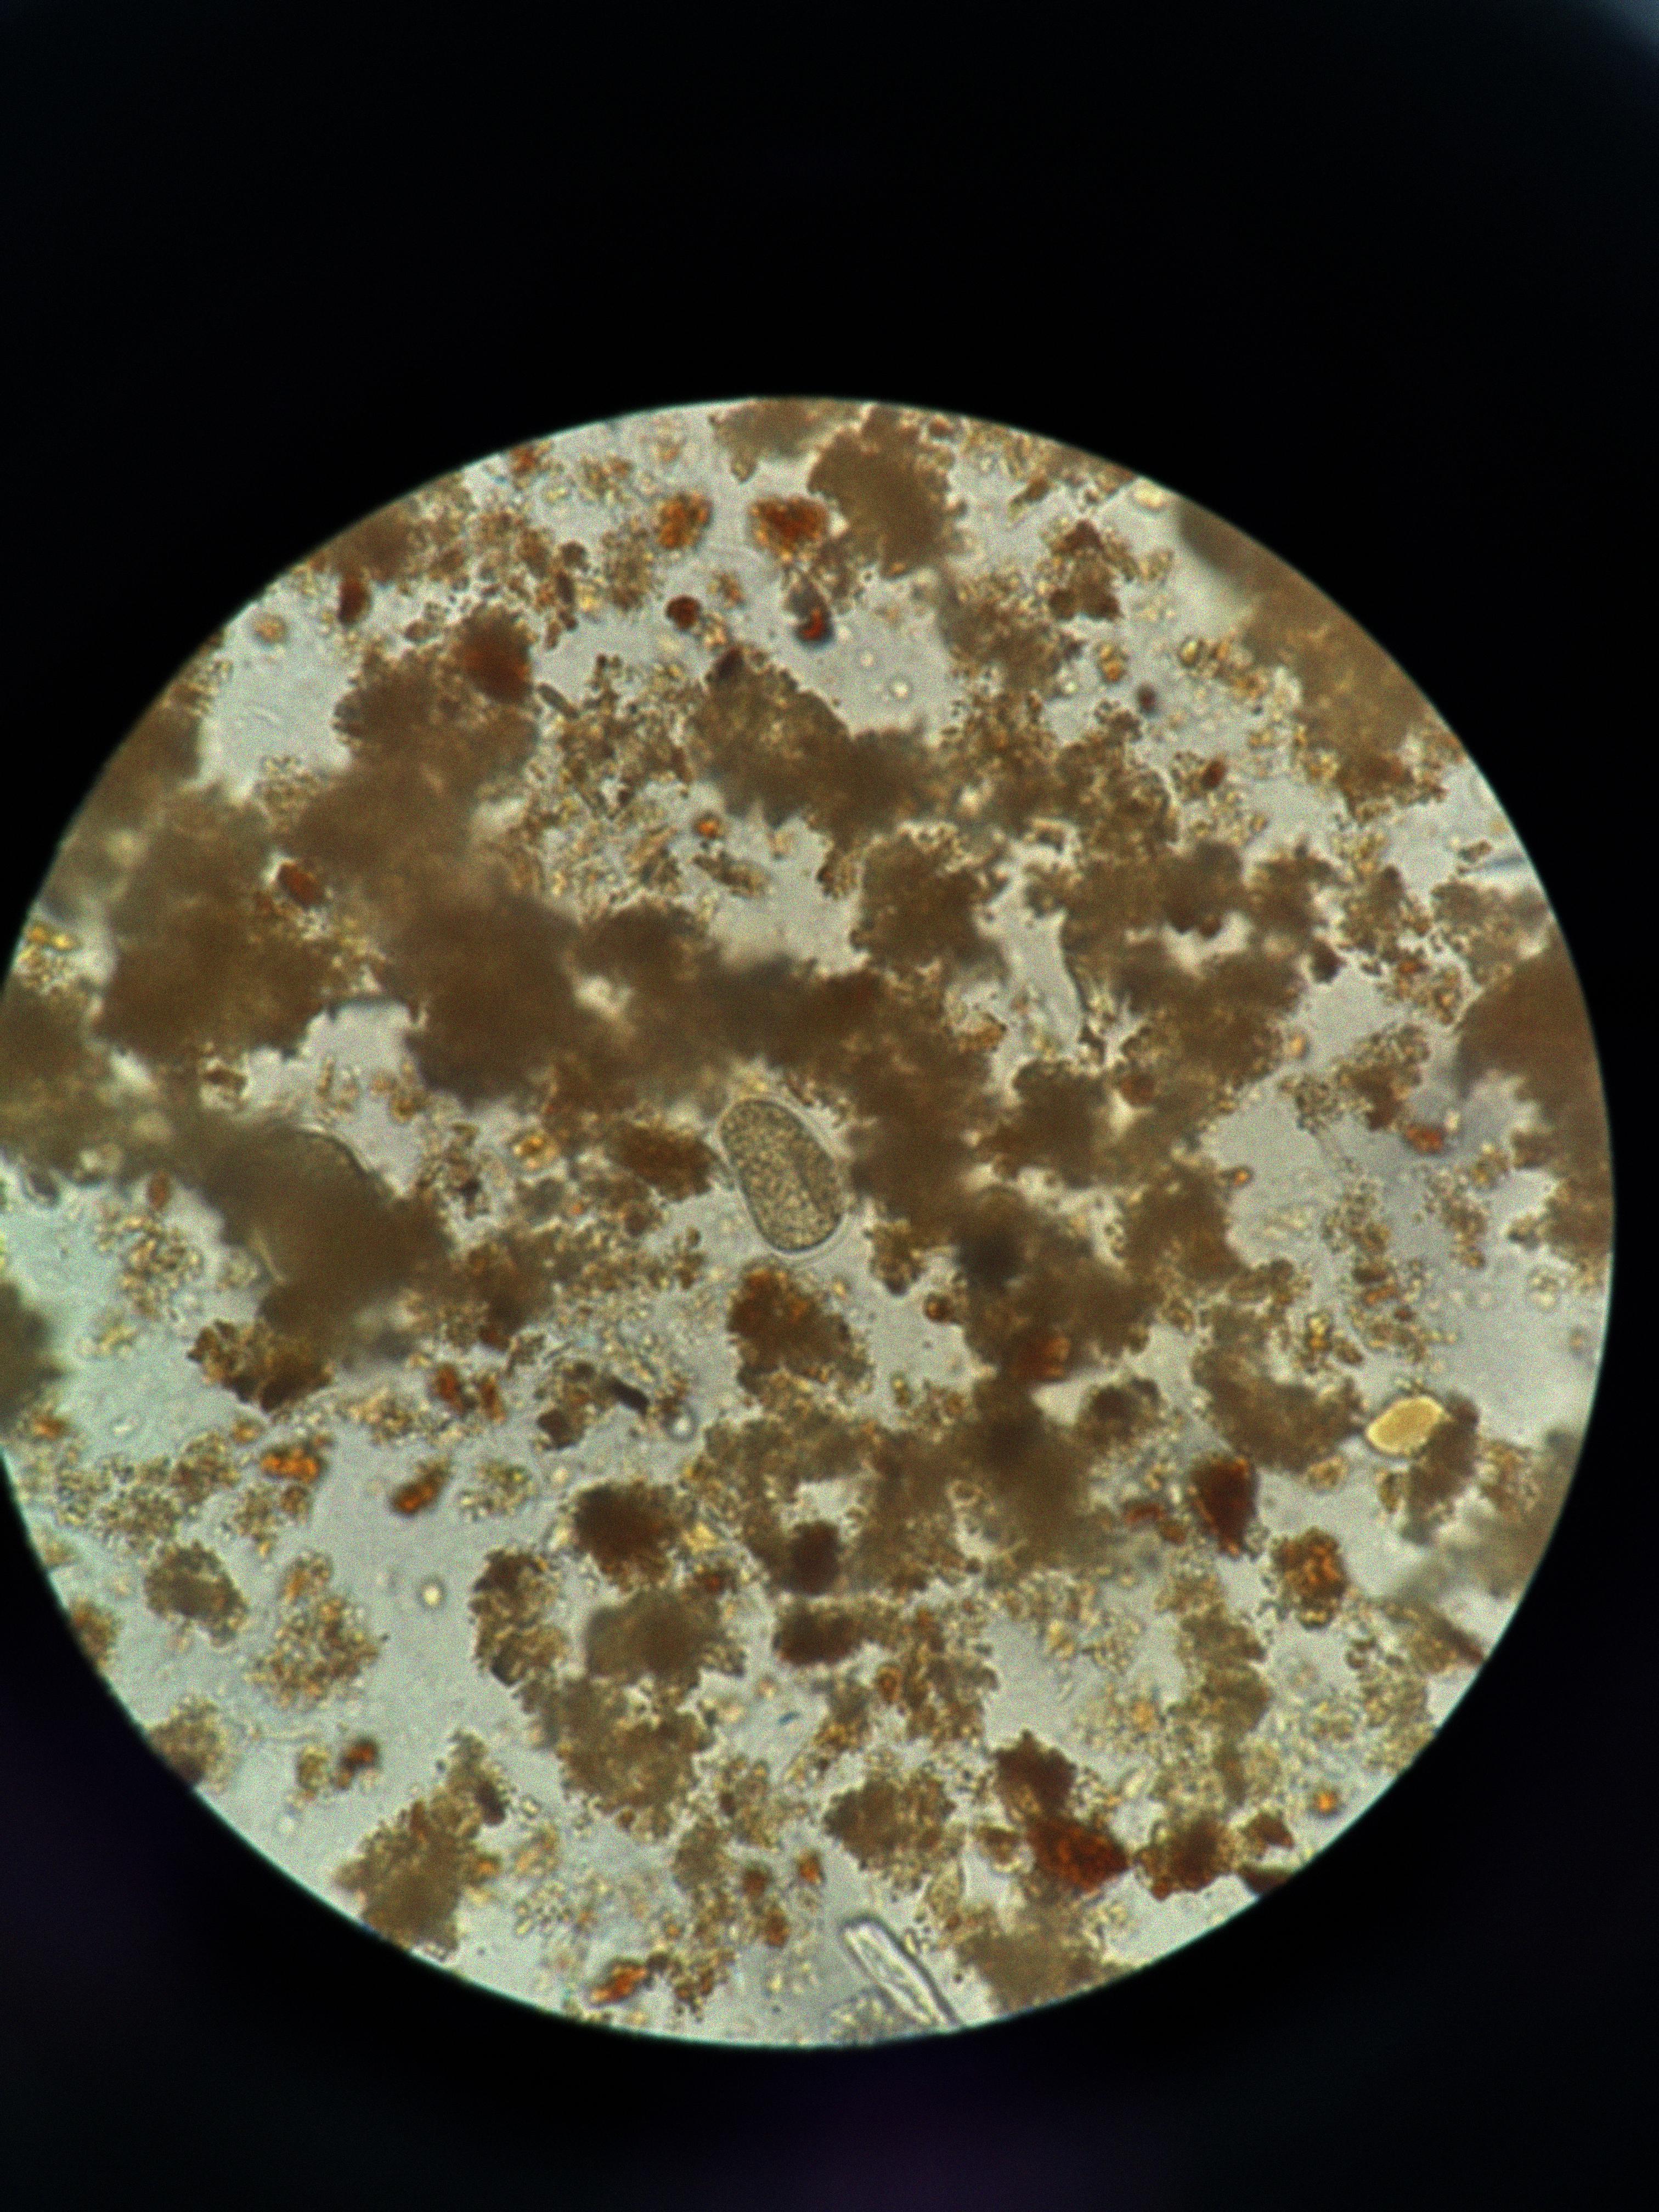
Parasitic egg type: Hookworm egg